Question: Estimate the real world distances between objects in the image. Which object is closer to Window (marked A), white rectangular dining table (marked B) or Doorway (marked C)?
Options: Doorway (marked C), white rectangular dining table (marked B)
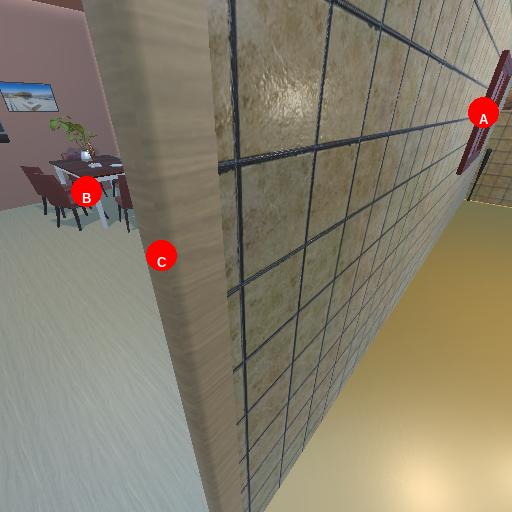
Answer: Doorway (marked C)